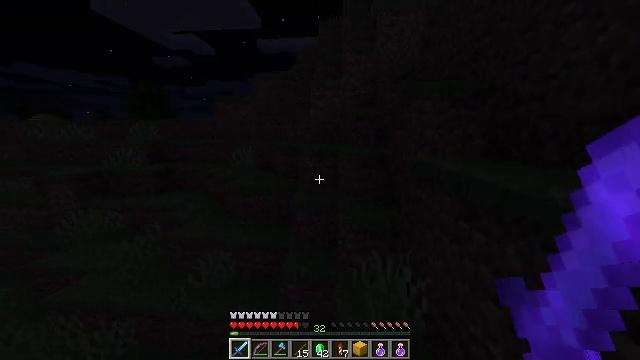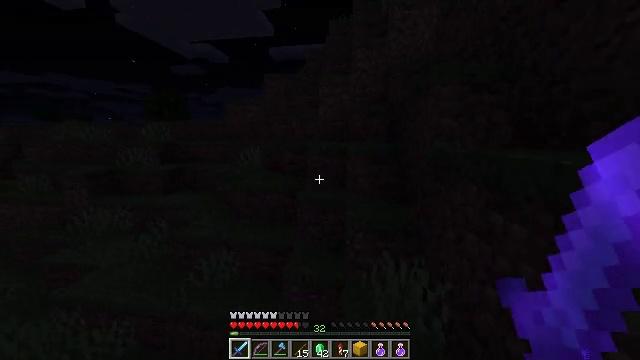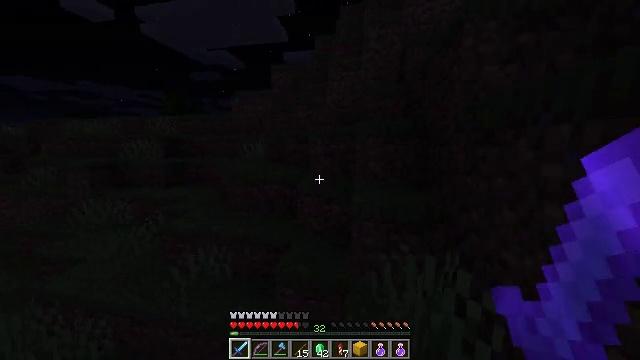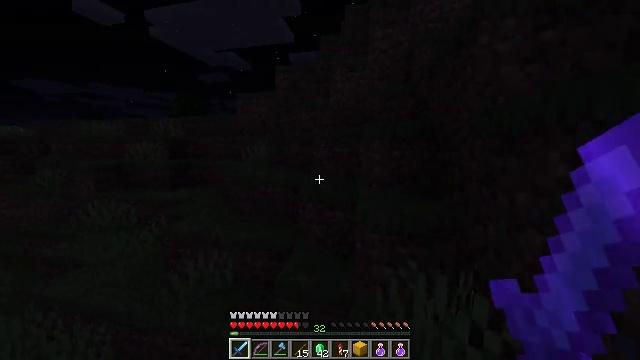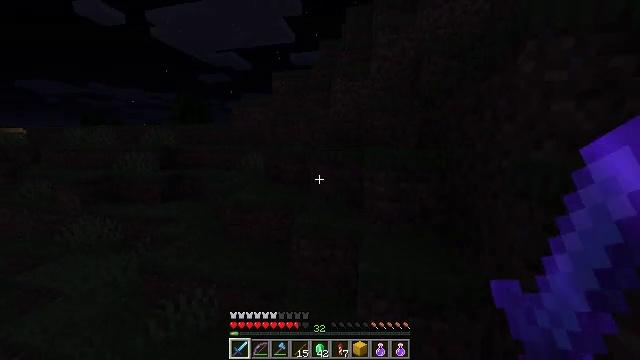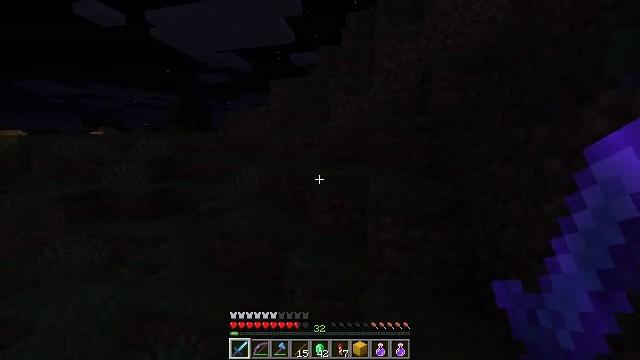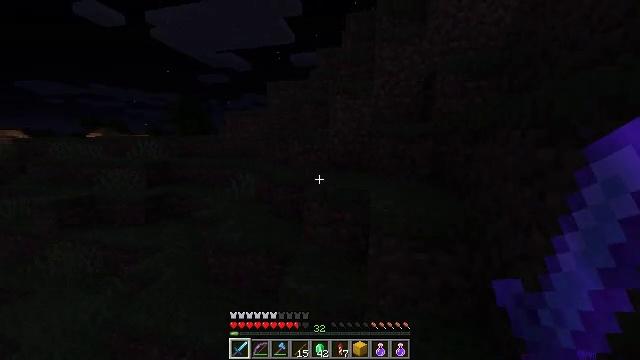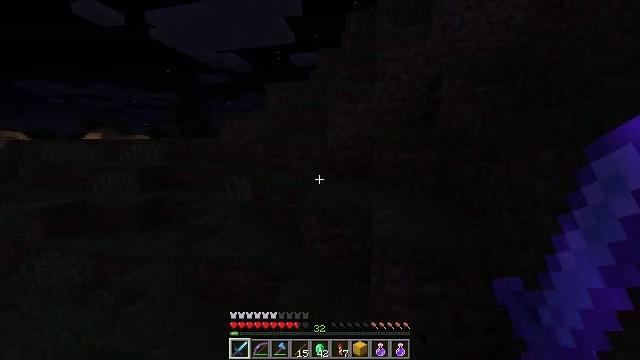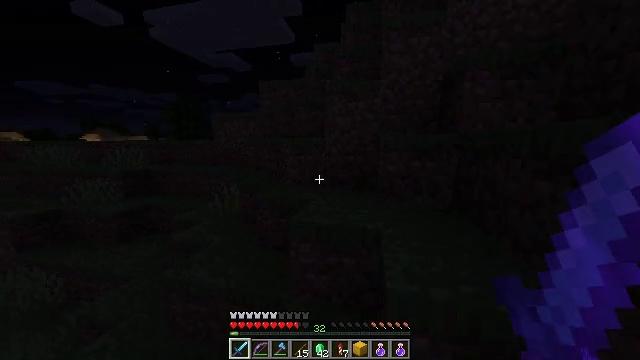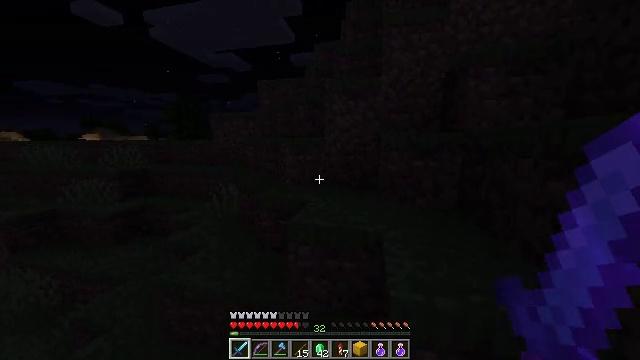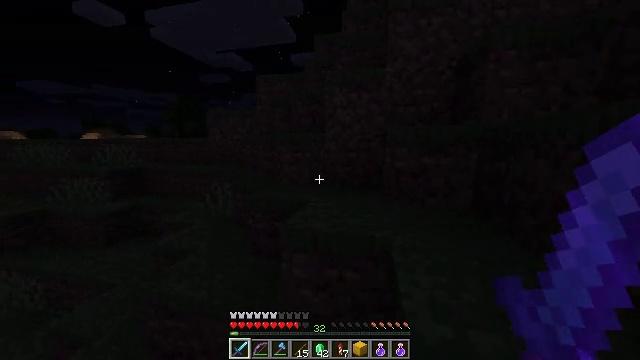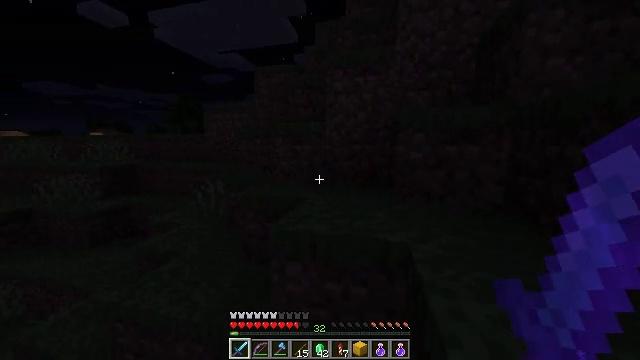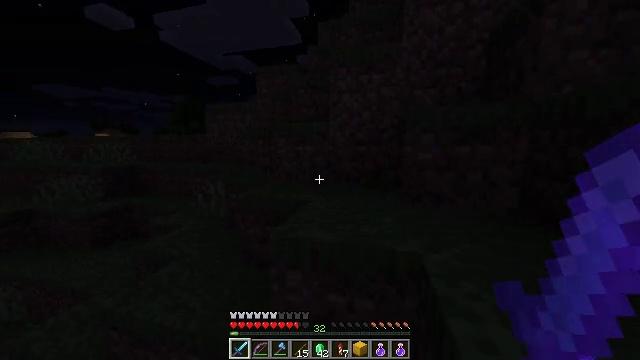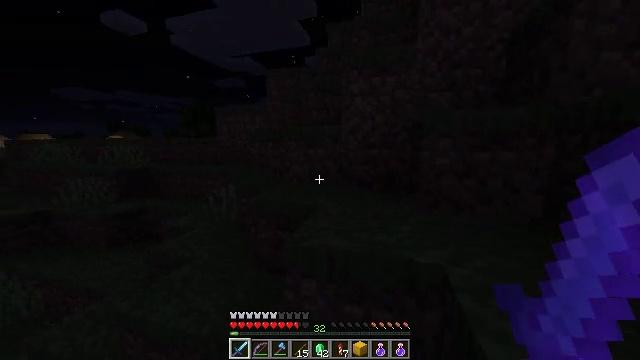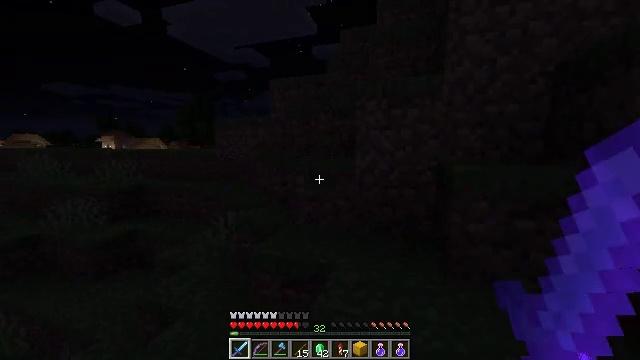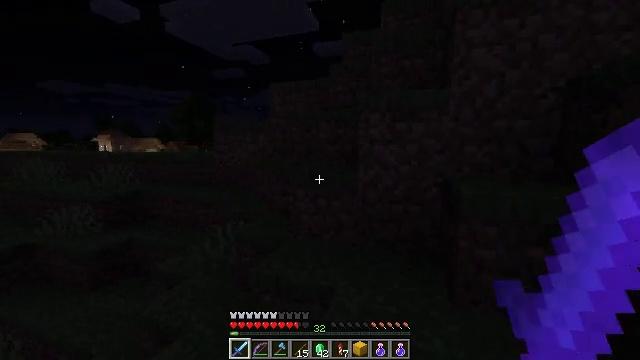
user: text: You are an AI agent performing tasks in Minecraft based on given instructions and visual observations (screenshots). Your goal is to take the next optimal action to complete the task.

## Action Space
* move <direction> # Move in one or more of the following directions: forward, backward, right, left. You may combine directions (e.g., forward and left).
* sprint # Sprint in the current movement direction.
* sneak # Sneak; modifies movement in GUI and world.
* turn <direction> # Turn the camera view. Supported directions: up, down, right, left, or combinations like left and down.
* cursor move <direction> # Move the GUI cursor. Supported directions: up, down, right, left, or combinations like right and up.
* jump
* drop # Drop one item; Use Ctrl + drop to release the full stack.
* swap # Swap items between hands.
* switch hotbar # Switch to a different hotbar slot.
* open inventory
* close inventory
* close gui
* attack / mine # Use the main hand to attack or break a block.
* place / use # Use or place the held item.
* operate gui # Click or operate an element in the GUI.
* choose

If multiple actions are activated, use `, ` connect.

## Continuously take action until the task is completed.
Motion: motion action
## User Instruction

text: Harvest tall grass for seeds.
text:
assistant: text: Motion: move forward, sprint, turn left and up, jump
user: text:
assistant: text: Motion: move forward, sprint, turn left and up, jump
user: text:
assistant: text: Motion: move forward, sprint, turn left, jump
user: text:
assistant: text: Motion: move forward, sprint, jump
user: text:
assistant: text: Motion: move forward, sprint, jump
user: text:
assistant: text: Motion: move forward, sprint, jump
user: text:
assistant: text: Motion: move forward, sprint, jump
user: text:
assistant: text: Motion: move forward, sprint, jump
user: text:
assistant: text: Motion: move forward, sprint, jump
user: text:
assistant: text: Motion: move forward, sprint, jump
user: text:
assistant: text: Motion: move forward, sprint, jump
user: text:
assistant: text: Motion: move forward, sprint, jump
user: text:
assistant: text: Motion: move forward, sprint, turn left, jump
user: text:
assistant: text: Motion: move forward, sprint, turn left, jump
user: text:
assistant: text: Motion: move forward, sprint, jump
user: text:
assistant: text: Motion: move forward, sprint, jump
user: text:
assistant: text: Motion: move forward, sprint, jump
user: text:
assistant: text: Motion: move forward, sprint, jump
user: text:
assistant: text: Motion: move forward, sprint, jump
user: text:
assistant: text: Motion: move forward, sprint, turn left, jump
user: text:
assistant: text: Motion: move forward, sprint, turn left, jump
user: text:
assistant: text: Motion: move forward, sprint, turn left, jump
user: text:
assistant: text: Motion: move forward, sprint, turn left, jump
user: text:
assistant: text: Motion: move forward, sprint, turn left, jump
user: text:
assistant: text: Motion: move forward, sprint, jump
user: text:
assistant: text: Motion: move forward, sprint, jump
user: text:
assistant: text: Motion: move forward, sprint, jump
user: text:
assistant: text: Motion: move forward, sprint, jump
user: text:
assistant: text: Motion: move forward, sprint, turn right, jump
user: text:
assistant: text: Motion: move forward, sprint, turn right, jump